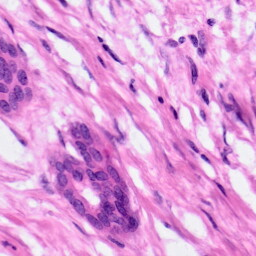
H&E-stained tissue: Pancreatic